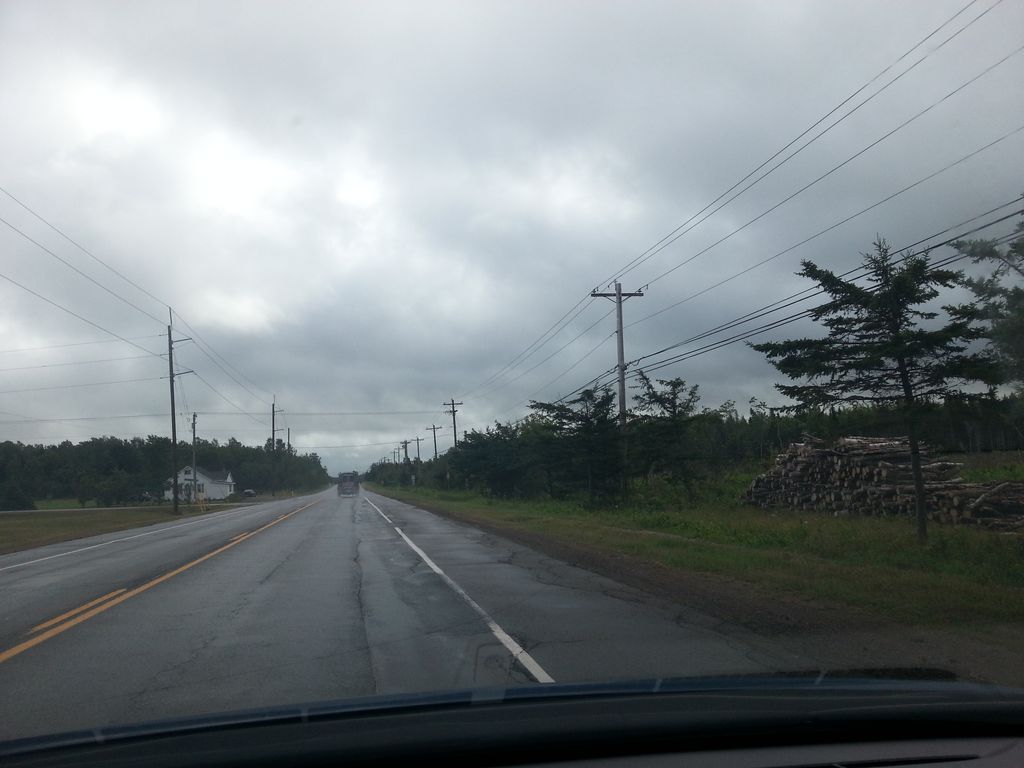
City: charlottetown